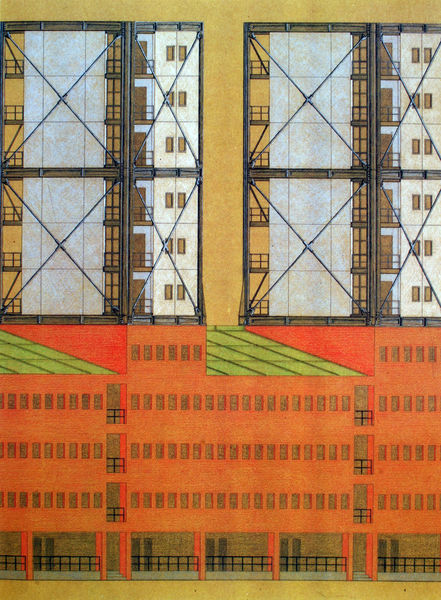
Titel: Wohnbebauung an der Maas, Rotterdam - Fassadenabwicklung (Ausschnitt)
Künstler: Josef Paul Kleihues
Schlagwörter: grün, fenster, schwarz, weiss, rot, architektur, fassade, detail, entwurf, struktur, verstrebungen